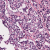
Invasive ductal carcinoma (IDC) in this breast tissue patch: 1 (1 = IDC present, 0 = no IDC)